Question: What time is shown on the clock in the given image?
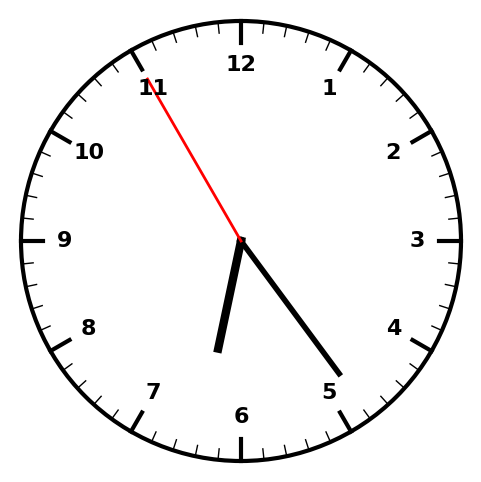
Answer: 06:23:55